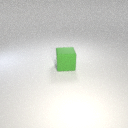
large green rubber cube